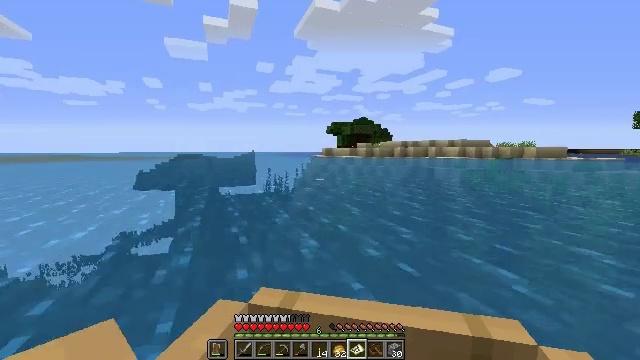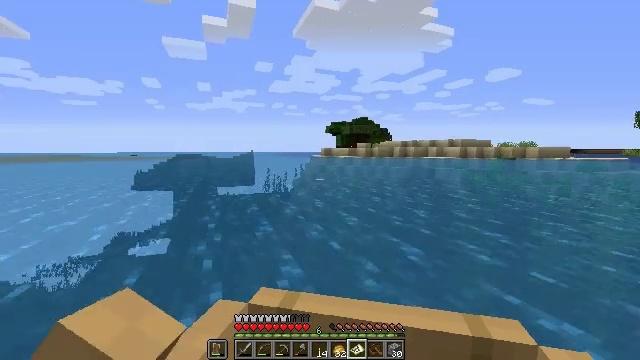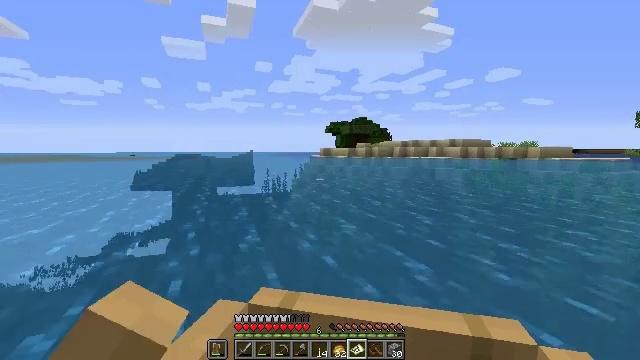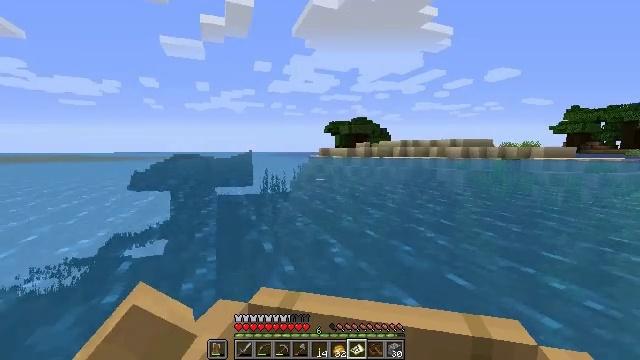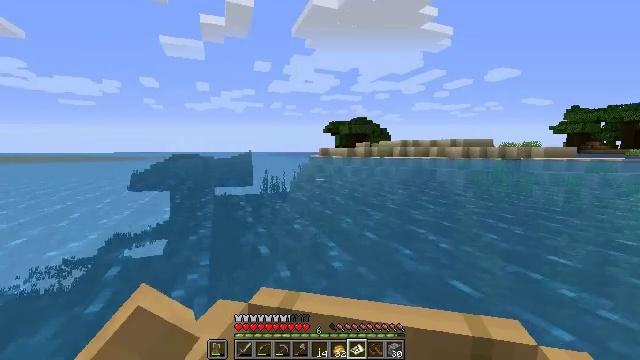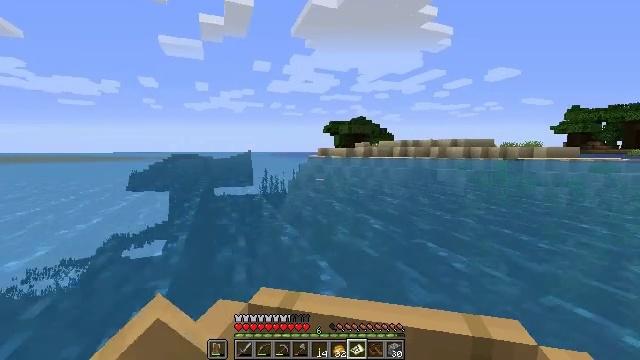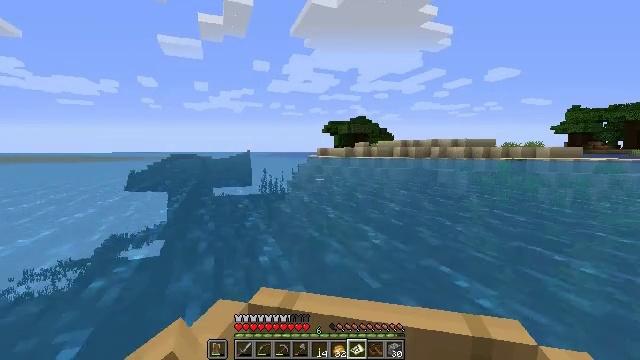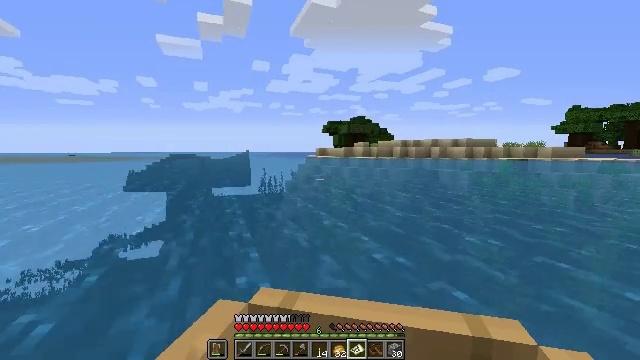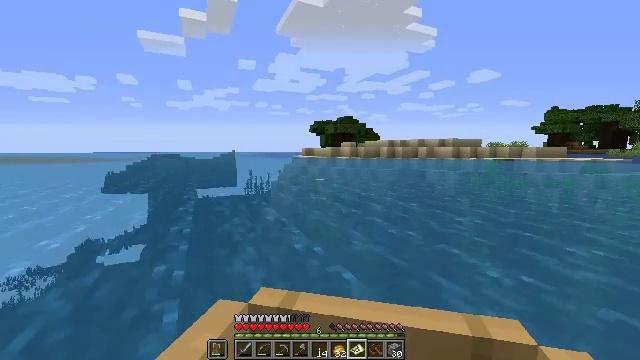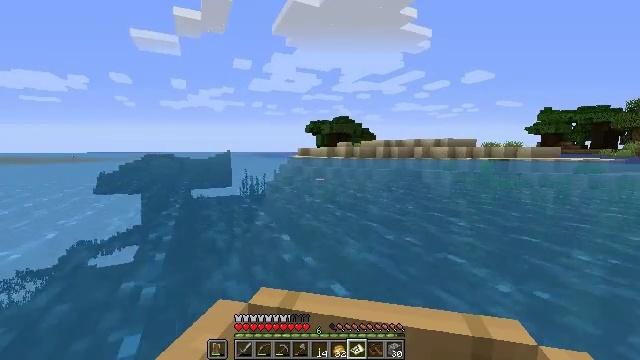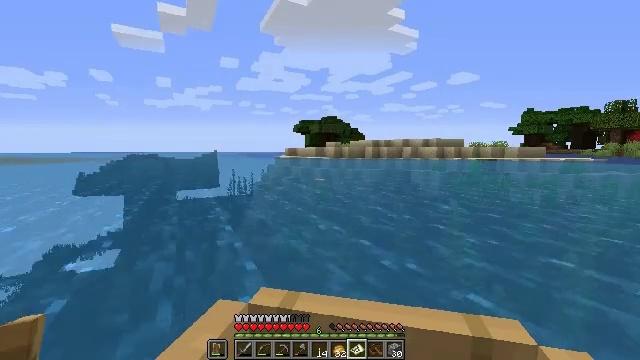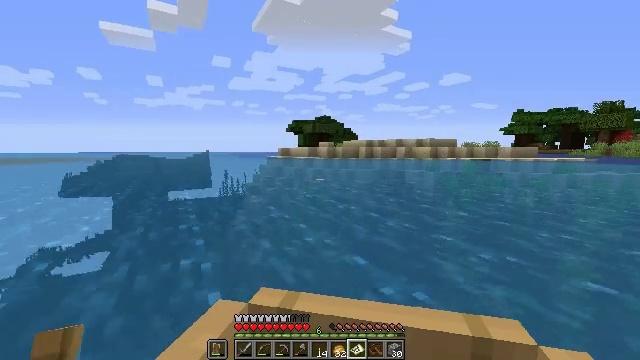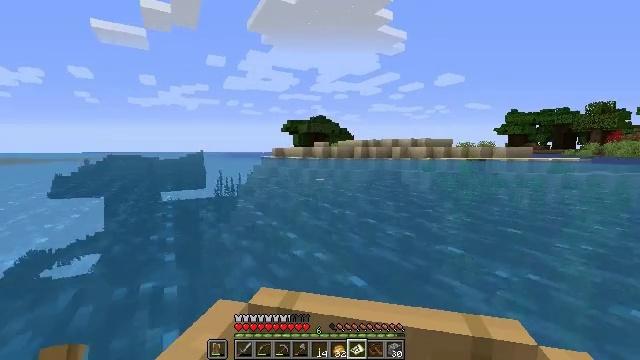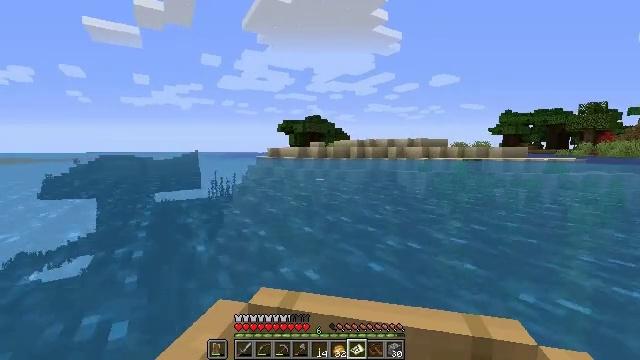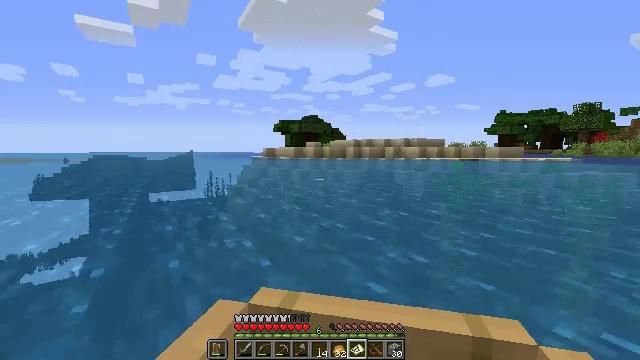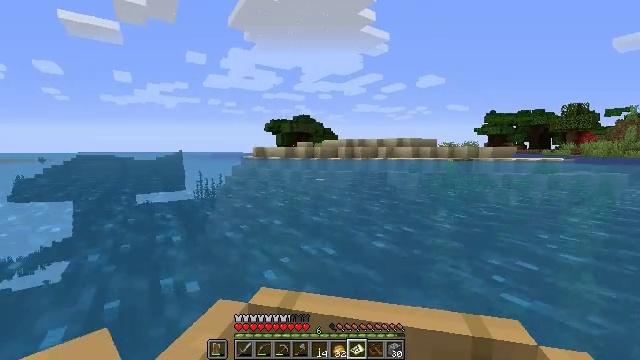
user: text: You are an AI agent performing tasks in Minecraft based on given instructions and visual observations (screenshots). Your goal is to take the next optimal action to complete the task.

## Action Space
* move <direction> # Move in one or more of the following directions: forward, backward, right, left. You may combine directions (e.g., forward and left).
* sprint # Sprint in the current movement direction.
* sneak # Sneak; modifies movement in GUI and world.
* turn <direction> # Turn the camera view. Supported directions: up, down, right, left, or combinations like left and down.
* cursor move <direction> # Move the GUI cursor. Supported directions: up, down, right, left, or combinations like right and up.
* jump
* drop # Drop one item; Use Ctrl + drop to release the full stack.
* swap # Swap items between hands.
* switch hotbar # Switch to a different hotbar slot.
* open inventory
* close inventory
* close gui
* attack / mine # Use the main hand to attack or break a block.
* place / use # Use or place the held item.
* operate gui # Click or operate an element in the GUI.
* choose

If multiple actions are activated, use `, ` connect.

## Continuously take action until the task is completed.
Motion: motion action
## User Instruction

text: Attack the ground to gather sand.
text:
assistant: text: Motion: move forward
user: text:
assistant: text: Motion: move forward
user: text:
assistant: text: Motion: move forward
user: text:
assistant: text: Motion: move forward
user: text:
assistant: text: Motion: move forward
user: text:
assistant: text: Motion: move forward and move right
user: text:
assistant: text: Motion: move forward and move right
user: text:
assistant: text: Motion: move forward
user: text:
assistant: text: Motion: move forward
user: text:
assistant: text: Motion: move forward
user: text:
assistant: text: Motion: move forward
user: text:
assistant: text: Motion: move forward
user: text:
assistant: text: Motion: move forward
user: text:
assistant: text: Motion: move forward
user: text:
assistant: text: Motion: move forward
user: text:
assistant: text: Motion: move forward and move right
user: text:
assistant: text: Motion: move forward and move right
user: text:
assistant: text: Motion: move forward
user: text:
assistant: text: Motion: move forward
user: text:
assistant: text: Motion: move forward
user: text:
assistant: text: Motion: move forward
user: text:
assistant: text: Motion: move forward
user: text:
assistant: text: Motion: move forward
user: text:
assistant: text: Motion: move forward
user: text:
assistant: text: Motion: move forward
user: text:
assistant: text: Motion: move forward
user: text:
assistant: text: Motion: move forward
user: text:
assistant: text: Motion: move forward
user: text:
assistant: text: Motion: move forward
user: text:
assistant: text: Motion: move forward